Aerial crown-view tile of a tropical tree (Barro Colorado Island, Panama), acquired 20250124:
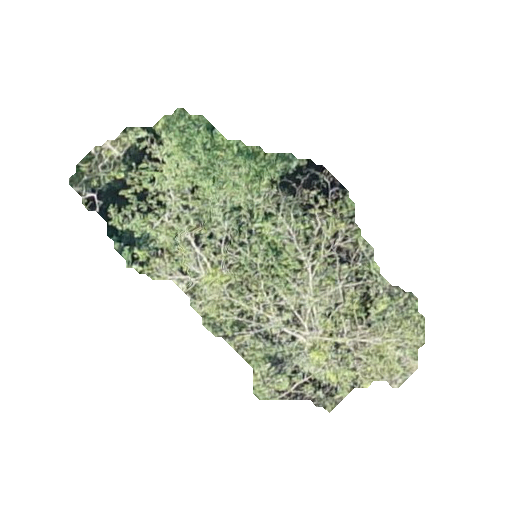
Species: Hura crepitans
GBIF accepted scientific name: Hura crepitans
Crown area: 86.235 m²